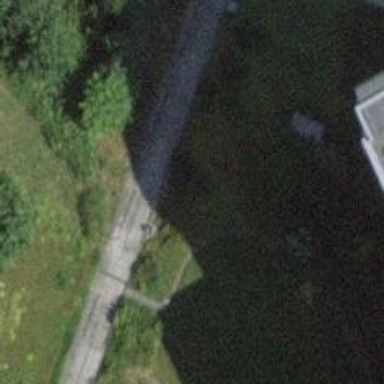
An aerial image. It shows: Set of steps on the road.